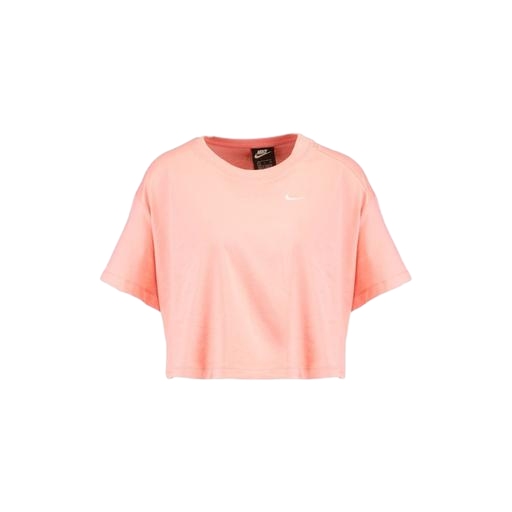
nike shirt, dri-fit tee, crop tee, white background